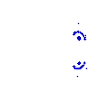
Particle: pion